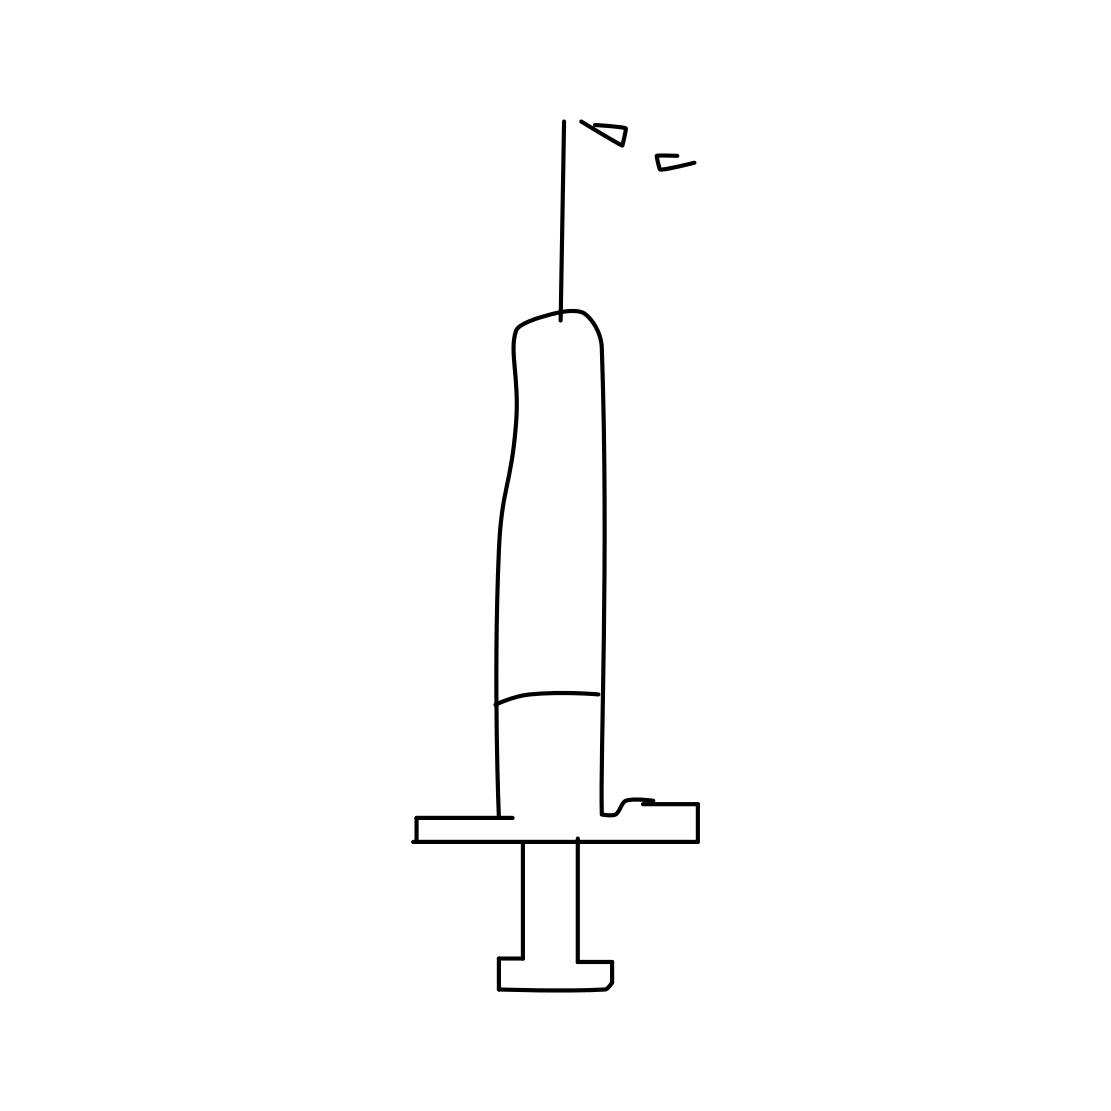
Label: syringe